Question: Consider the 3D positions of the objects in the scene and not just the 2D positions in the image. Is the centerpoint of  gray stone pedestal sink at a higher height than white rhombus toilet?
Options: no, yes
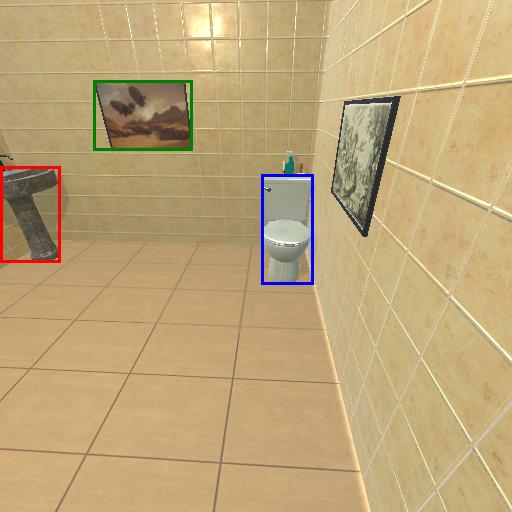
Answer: no